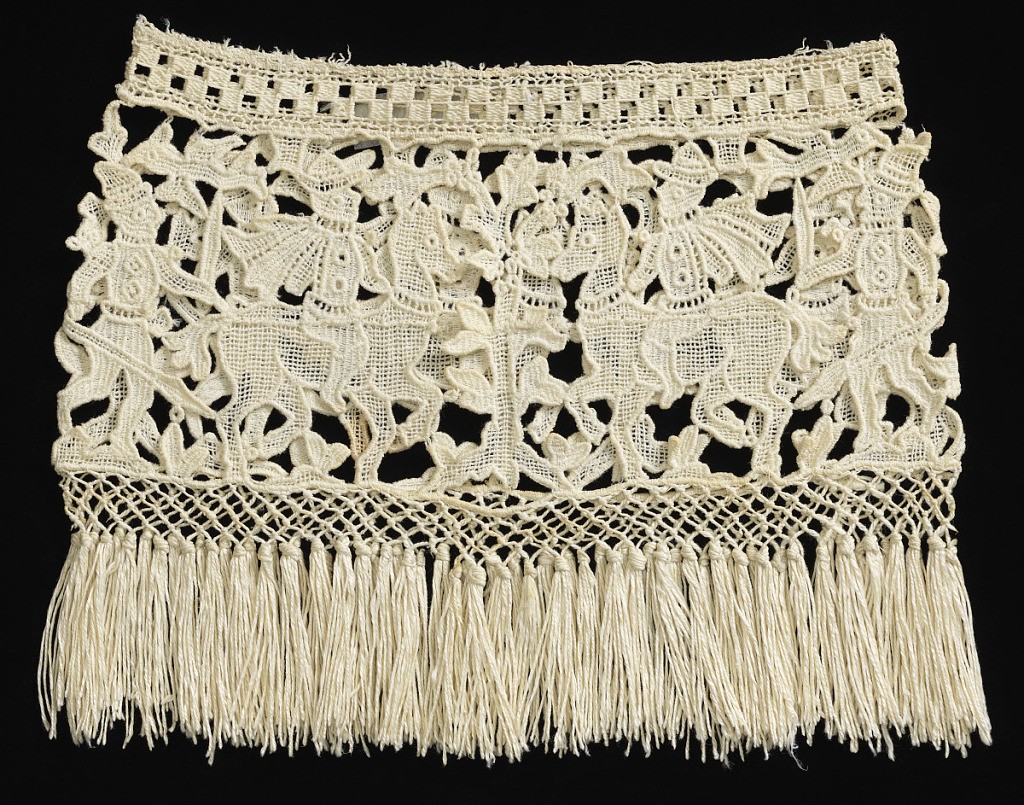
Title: Lampshade covers
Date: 1900–1915
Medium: Technique: machine lace
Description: Tubular shape made of machine-made lace patterned with a symmetrical repeat of a tree, man on horseback, and a man holding a pike. Knotted net with fringe sewn to bottom edge. Machine-made edging along top.